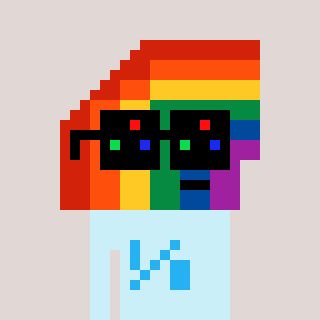
a pixel art character with square black sunglasses, a rainbow-shaped head and a cold-colored body on a warm background